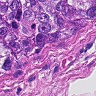
Metastatic tissue present: yes